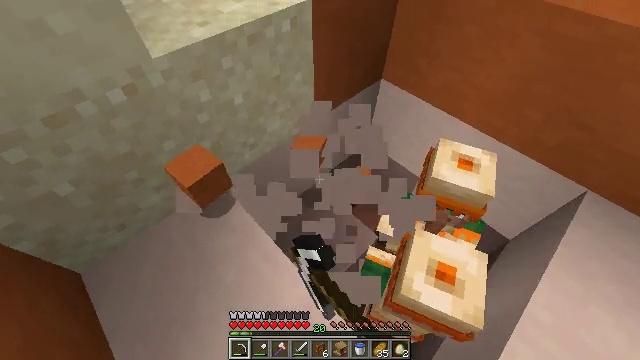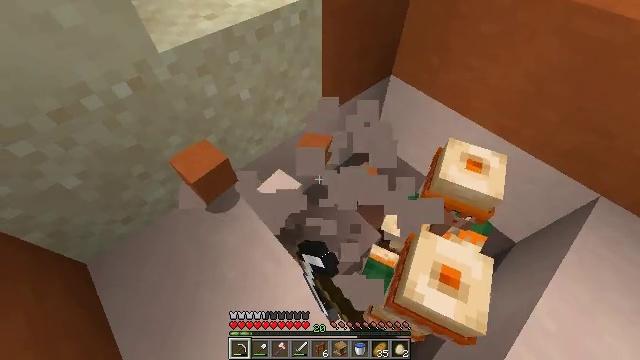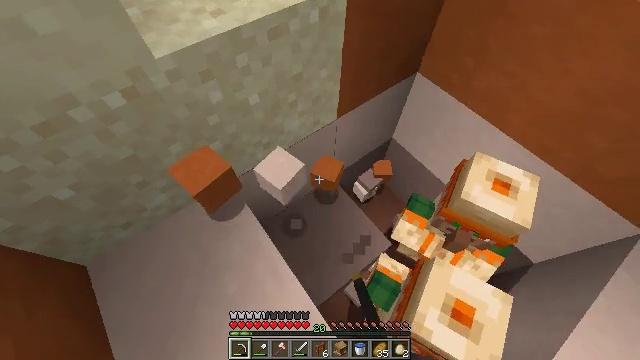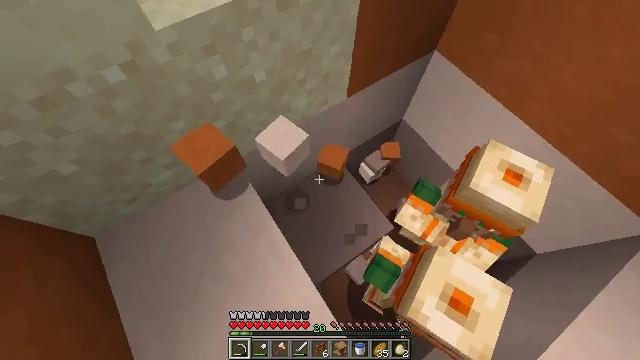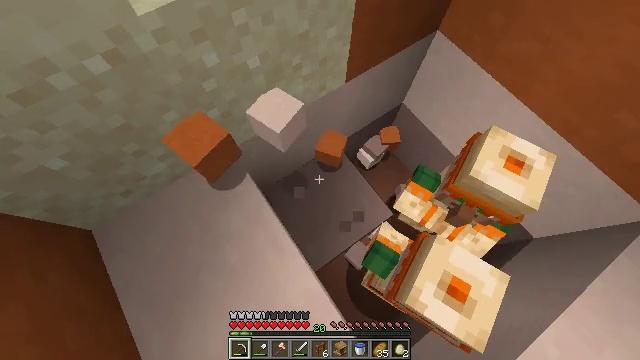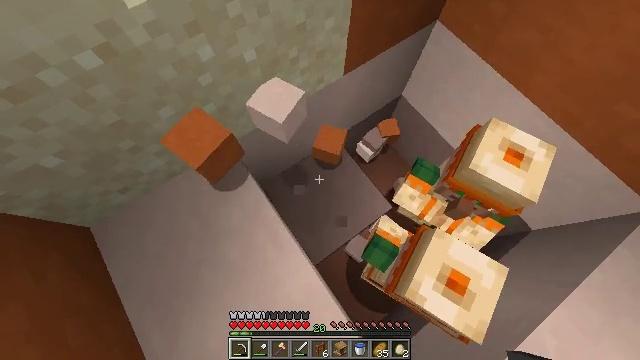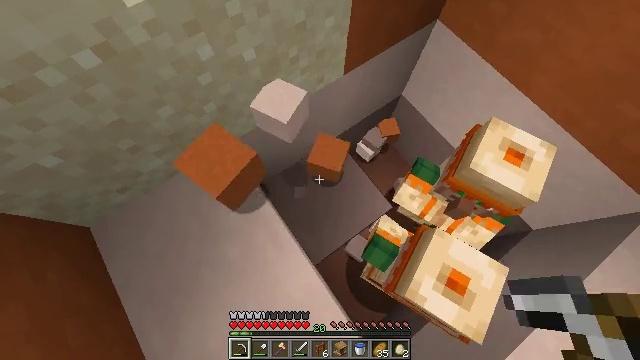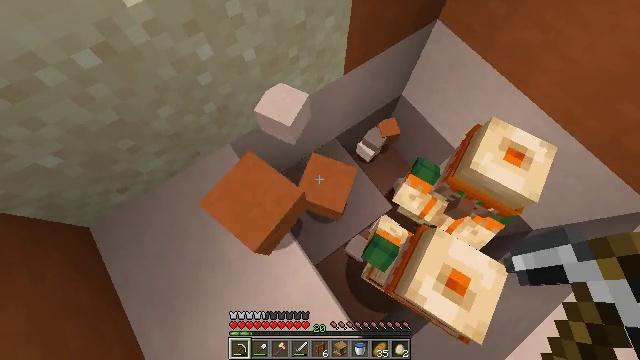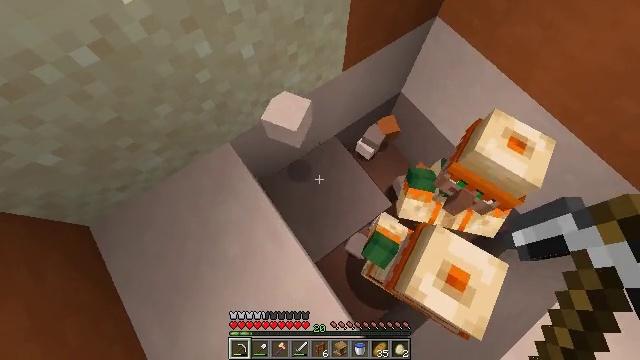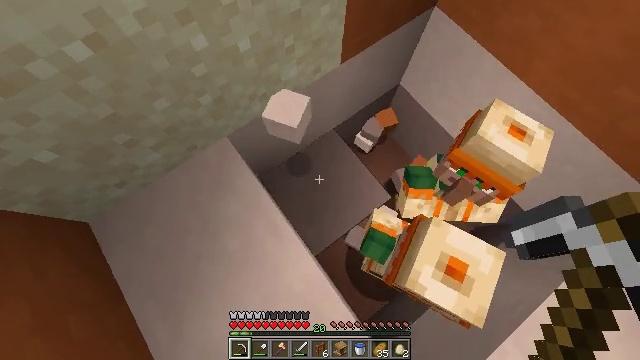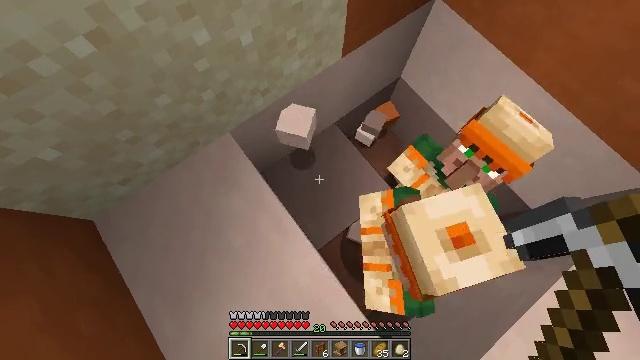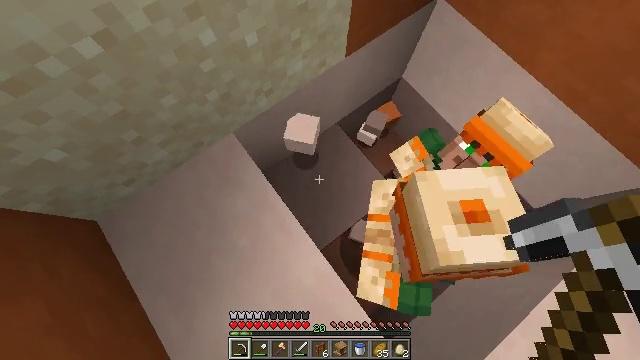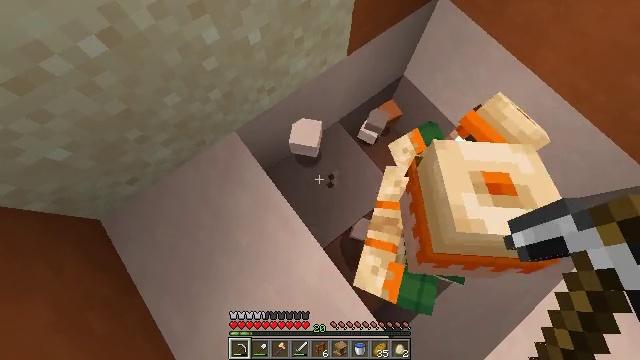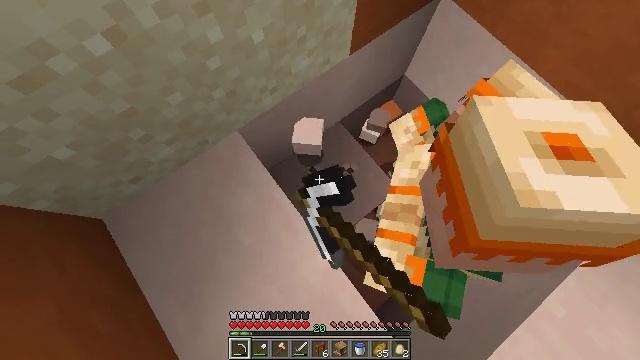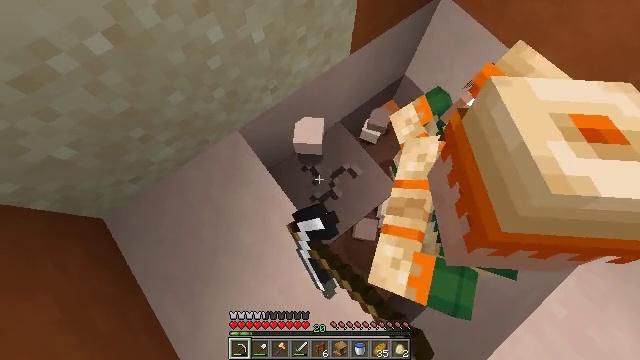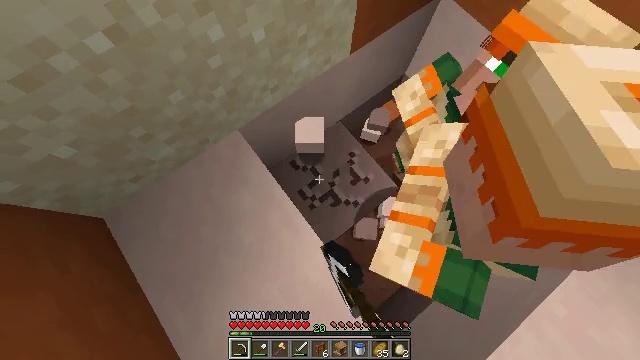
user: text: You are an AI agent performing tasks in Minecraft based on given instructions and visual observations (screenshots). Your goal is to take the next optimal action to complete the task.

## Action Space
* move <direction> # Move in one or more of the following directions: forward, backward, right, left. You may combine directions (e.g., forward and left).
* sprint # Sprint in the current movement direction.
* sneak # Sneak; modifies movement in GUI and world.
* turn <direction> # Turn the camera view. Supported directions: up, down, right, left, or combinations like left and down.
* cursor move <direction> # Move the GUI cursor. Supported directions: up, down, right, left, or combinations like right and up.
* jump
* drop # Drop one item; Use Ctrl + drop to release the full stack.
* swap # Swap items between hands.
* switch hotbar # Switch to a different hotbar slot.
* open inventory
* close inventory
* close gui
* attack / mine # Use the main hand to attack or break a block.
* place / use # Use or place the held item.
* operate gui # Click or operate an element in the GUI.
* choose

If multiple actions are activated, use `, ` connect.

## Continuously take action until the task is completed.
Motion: motion action
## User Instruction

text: Break the light gray terracotta to collect it.
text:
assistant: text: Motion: move forward, turn left and down, attack / mine
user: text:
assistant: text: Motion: turn left and down
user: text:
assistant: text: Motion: turn left and down
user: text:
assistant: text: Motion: turn down
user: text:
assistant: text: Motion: turn down
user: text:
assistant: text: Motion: no_op
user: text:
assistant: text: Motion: no_op
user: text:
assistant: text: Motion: no_op
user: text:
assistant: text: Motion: turn down
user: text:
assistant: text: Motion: turn down
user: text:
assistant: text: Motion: no_op
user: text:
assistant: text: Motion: attack / mine
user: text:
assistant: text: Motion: attack / mine
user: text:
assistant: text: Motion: attack / mine
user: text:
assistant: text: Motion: attack / mine
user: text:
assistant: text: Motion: attack / mine
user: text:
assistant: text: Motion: attack / mine
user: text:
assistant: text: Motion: attack / mine
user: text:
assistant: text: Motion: attack / mine
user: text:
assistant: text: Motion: attack / mine
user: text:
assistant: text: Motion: attack / mine
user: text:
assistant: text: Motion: attack / mine
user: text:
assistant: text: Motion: attack / mine